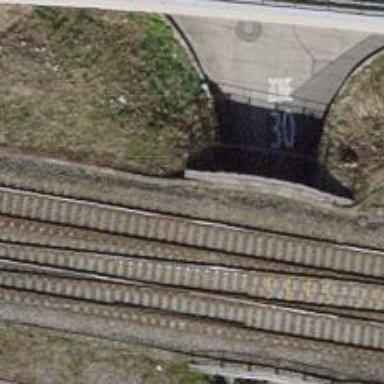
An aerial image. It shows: Bridge over electrified railway with contact line.